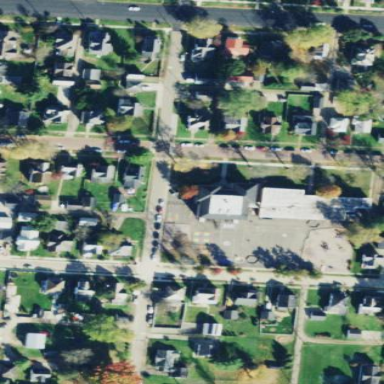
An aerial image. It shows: School.